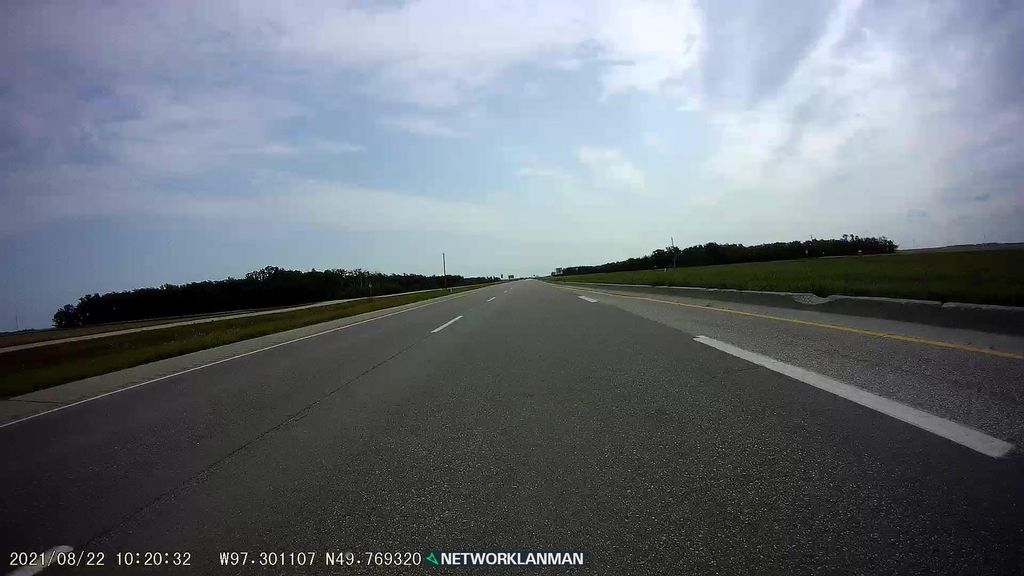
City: winnipeg